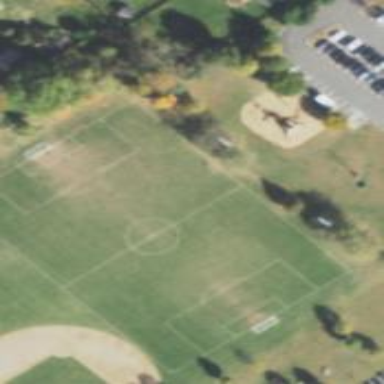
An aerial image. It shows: Soccer pitch for leisure land activities.